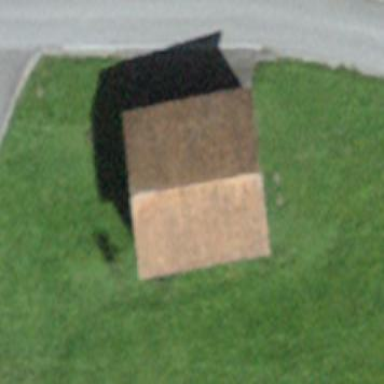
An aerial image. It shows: Gabled roof on farm auxiliary building.